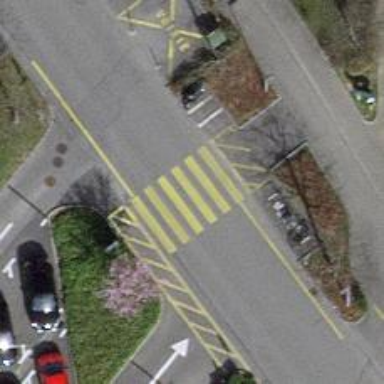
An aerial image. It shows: Marked zebra crossing on the road.